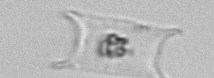
Label: Eucampia